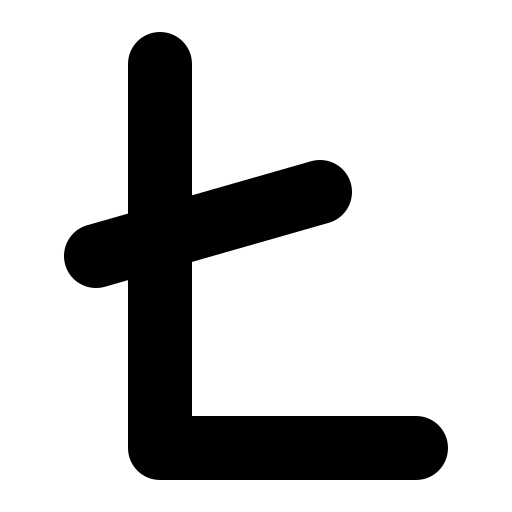
Tags: icon, FontAwesome, fa-icon, solid, litecoin, sign